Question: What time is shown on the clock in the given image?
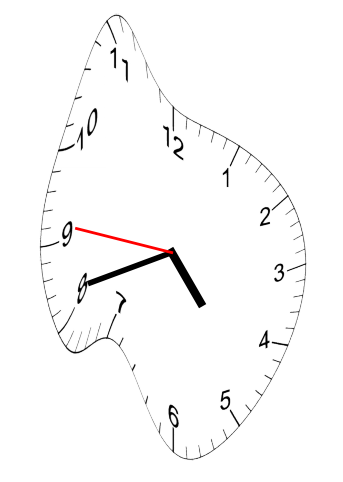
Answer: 04:41:46